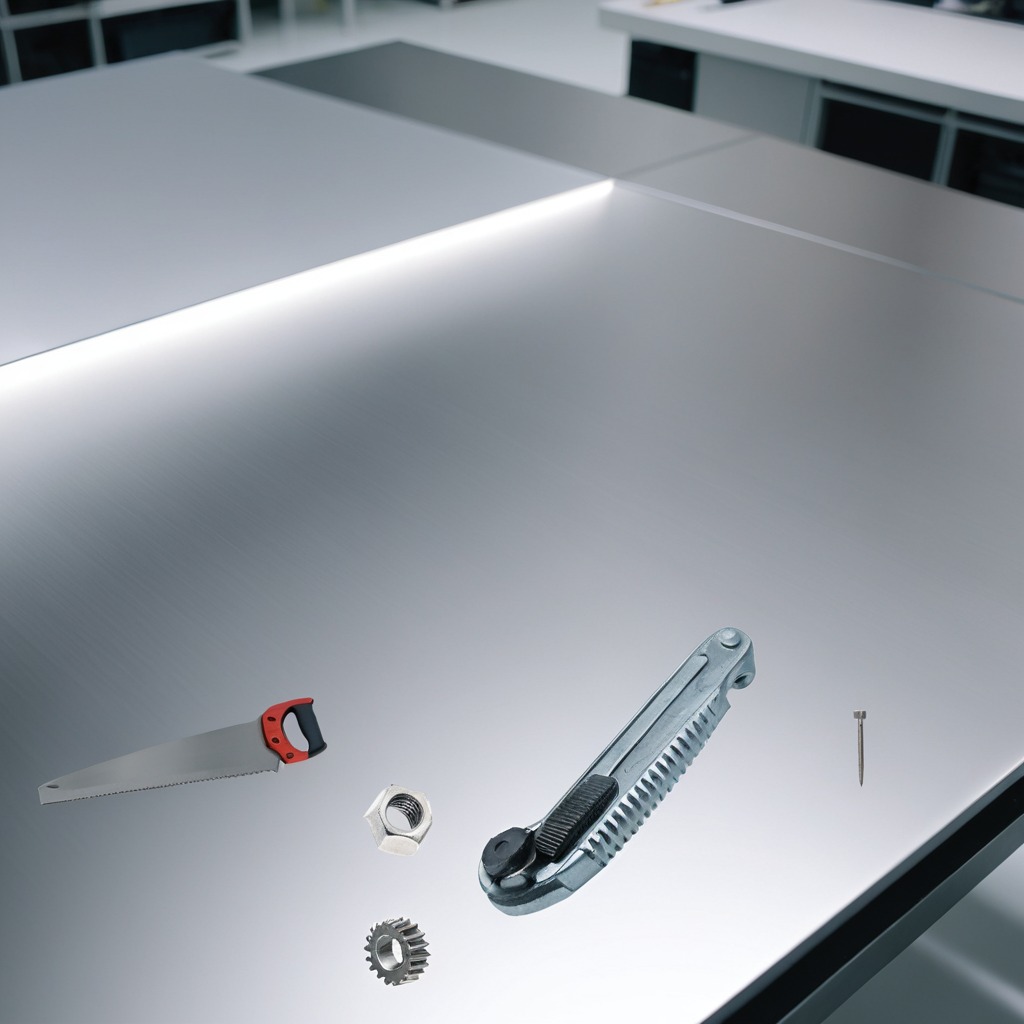
A steel gear with teeth, a utility knife, an iron nail, a handheld metal saw, and a metal nut are lying on a stainless steel table in a high-end prototyping lab.